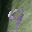
Label: 9